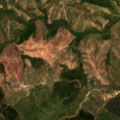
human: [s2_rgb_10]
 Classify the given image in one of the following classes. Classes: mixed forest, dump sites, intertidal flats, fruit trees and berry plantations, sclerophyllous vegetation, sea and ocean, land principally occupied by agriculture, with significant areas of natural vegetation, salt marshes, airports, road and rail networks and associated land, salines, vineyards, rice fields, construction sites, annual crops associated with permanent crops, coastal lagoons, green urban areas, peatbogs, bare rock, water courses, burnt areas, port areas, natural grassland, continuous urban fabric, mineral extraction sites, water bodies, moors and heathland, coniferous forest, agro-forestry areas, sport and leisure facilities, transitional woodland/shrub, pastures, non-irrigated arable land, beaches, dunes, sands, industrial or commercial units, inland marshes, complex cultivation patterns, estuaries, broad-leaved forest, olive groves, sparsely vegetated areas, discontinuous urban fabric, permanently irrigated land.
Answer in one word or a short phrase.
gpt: continuous urban fabric